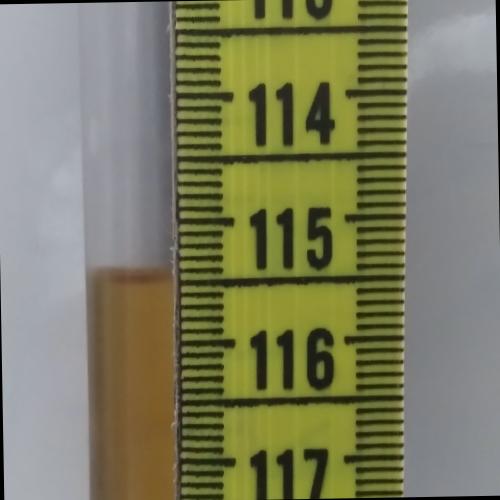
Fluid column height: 115.5 cm